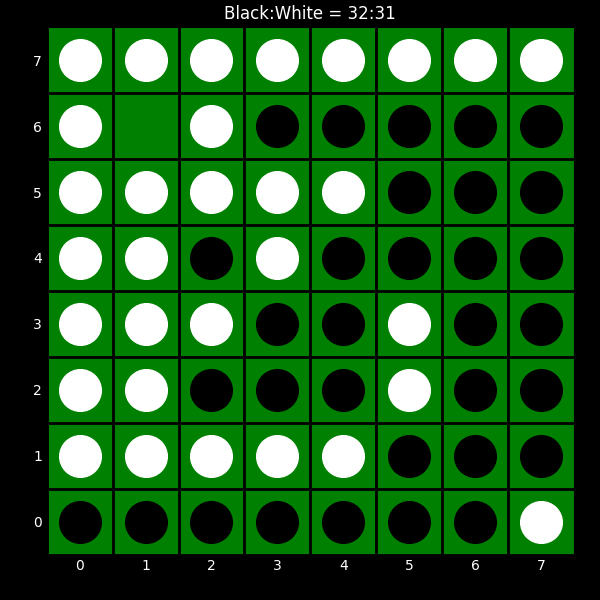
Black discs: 32
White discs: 31